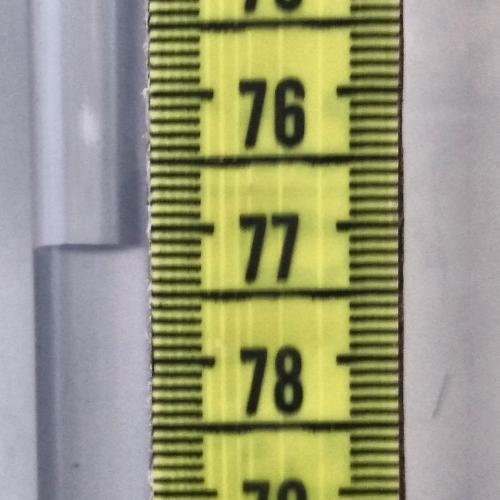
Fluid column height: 77.1 cm